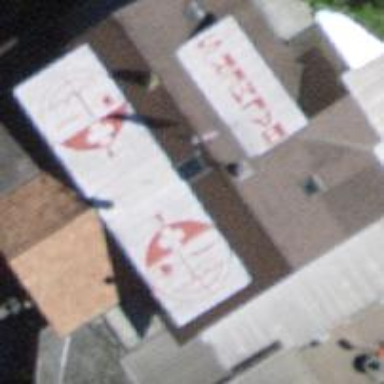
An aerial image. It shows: Restaurant.